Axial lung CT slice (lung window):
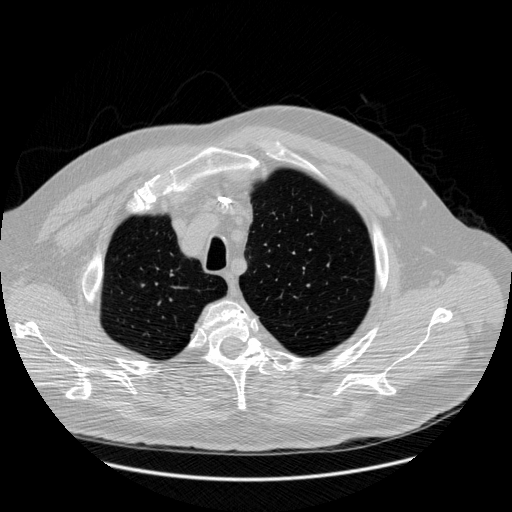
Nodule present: no